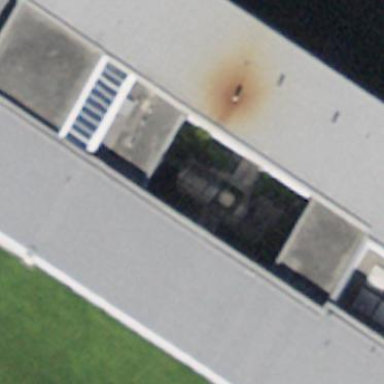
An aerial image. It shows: School building.